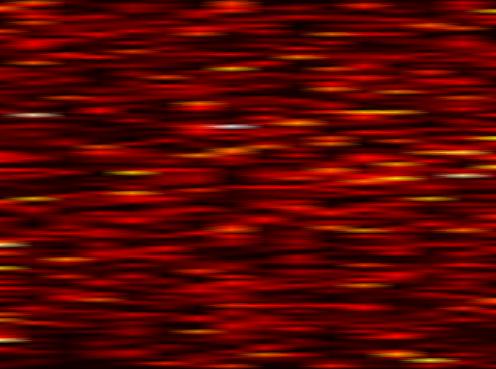
Label: WOLA